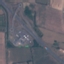
Land use / land cover: Highway